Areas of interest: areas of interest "Scenic Spot"
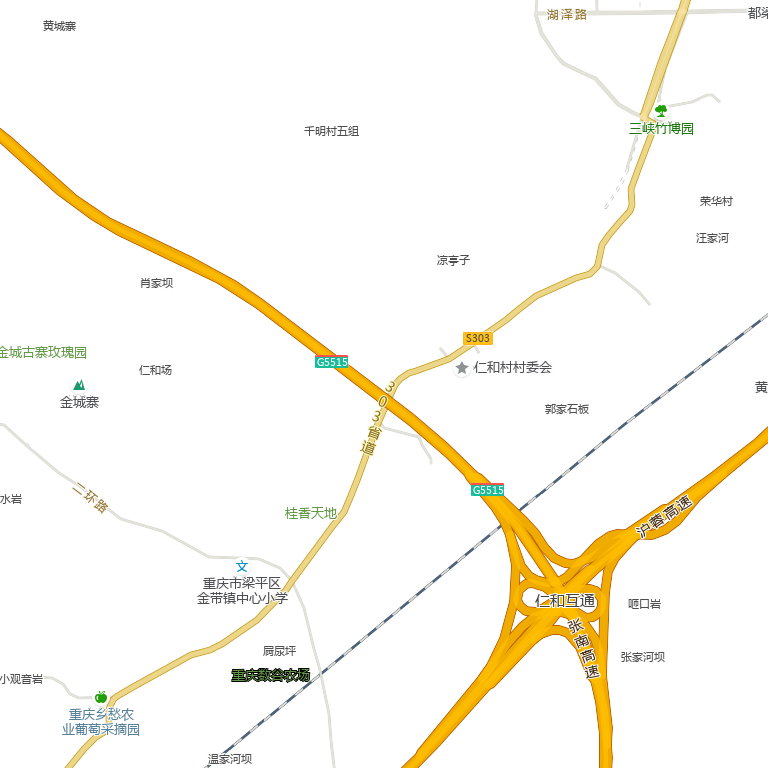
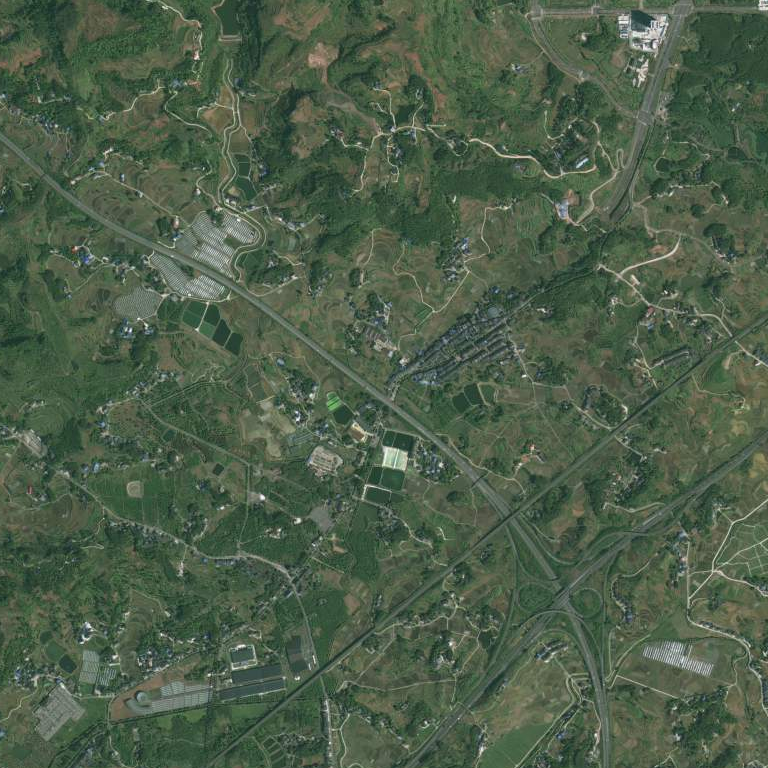